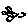
Label: bird